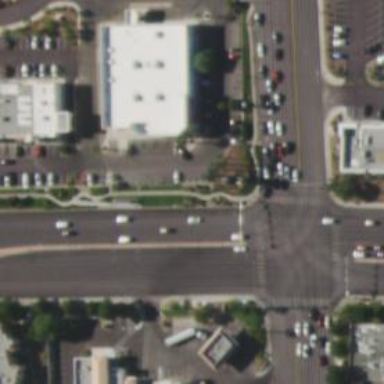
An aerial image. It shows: Solid stop line on the road marking.